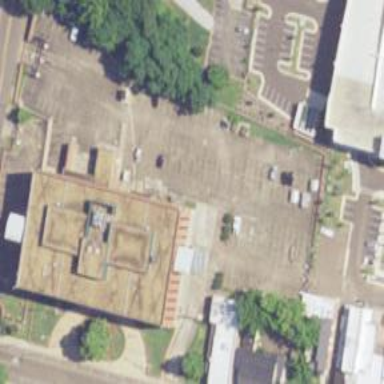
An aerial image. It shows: Courthouse building.